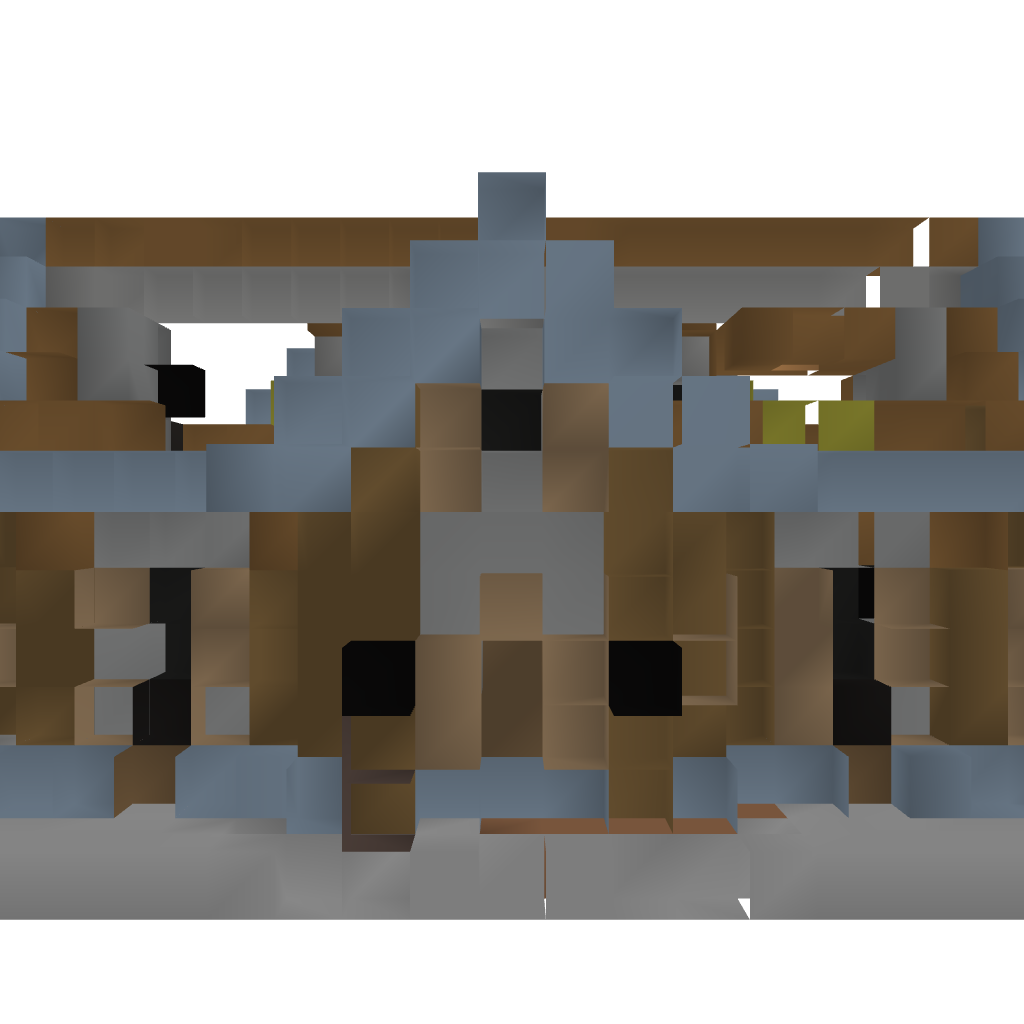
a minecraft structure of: Small Cozy House